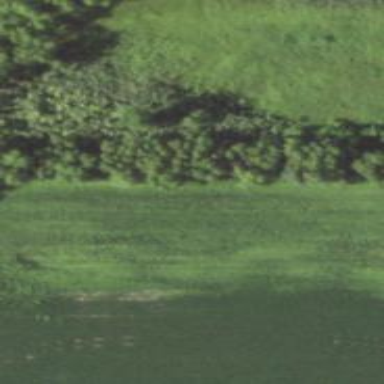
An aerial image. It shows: Row of trees in natural setting.